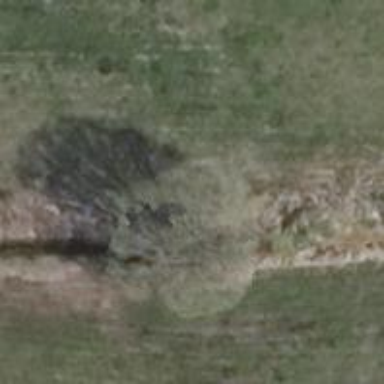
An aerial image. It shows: Deciduous broadleaved tree.